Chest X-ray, PA view. Patient: 20 years old, sex F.
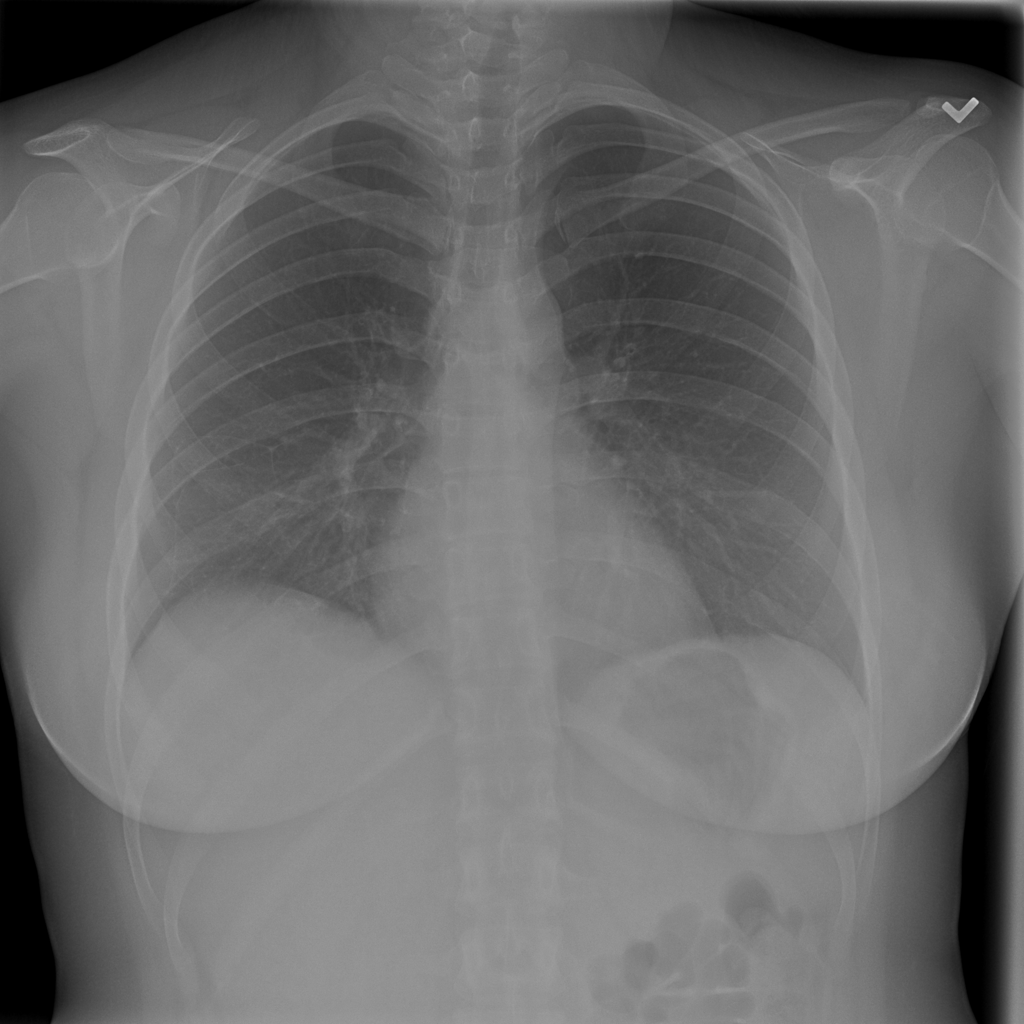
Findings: Infiltration